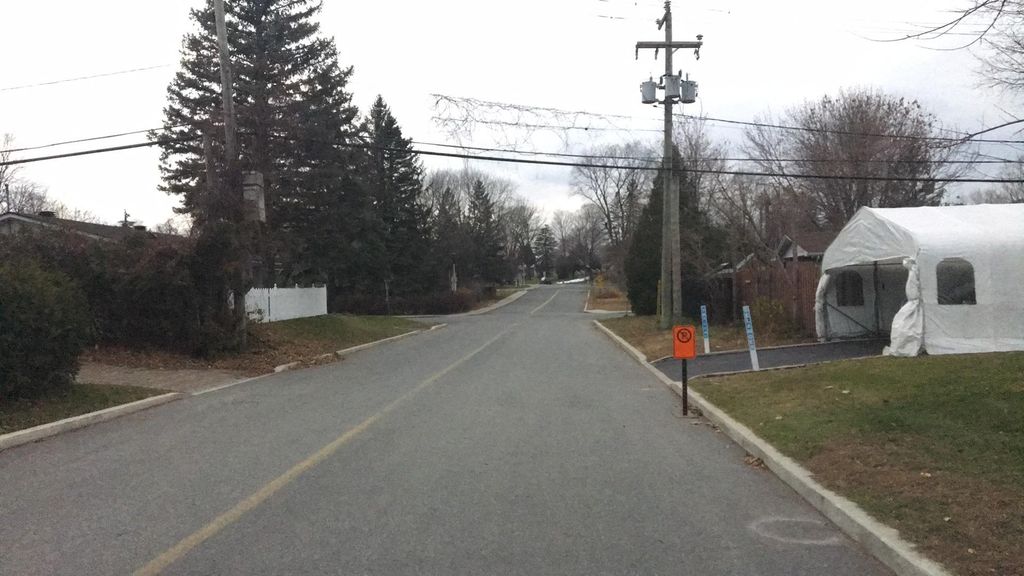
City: montreal